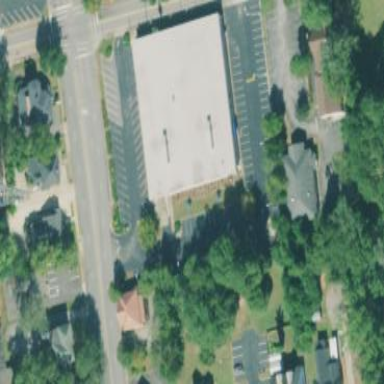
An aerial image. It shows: Office building.